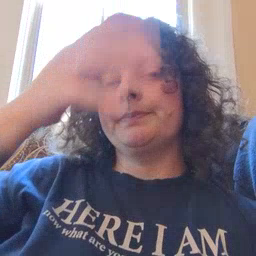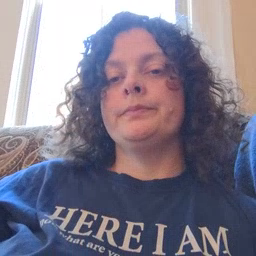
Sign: dad